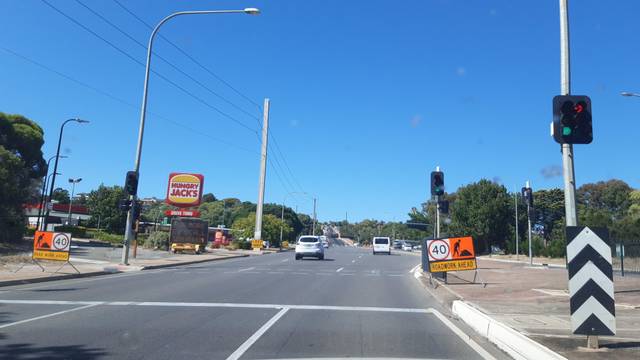
Region: Australia
Coordinates: -35.024, 138.559